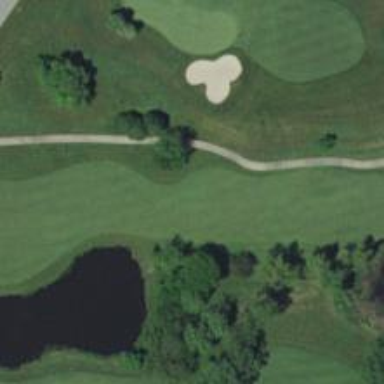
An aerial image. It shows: Grassy area designated as golf fairway.